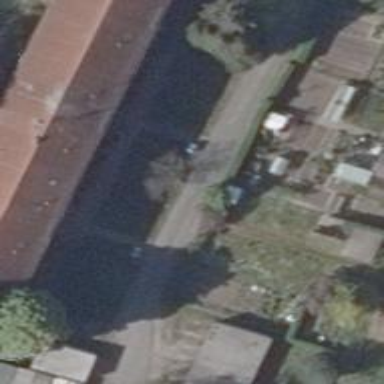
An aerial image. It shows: Paved footway.